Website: home-depot
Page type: delivery-shipping
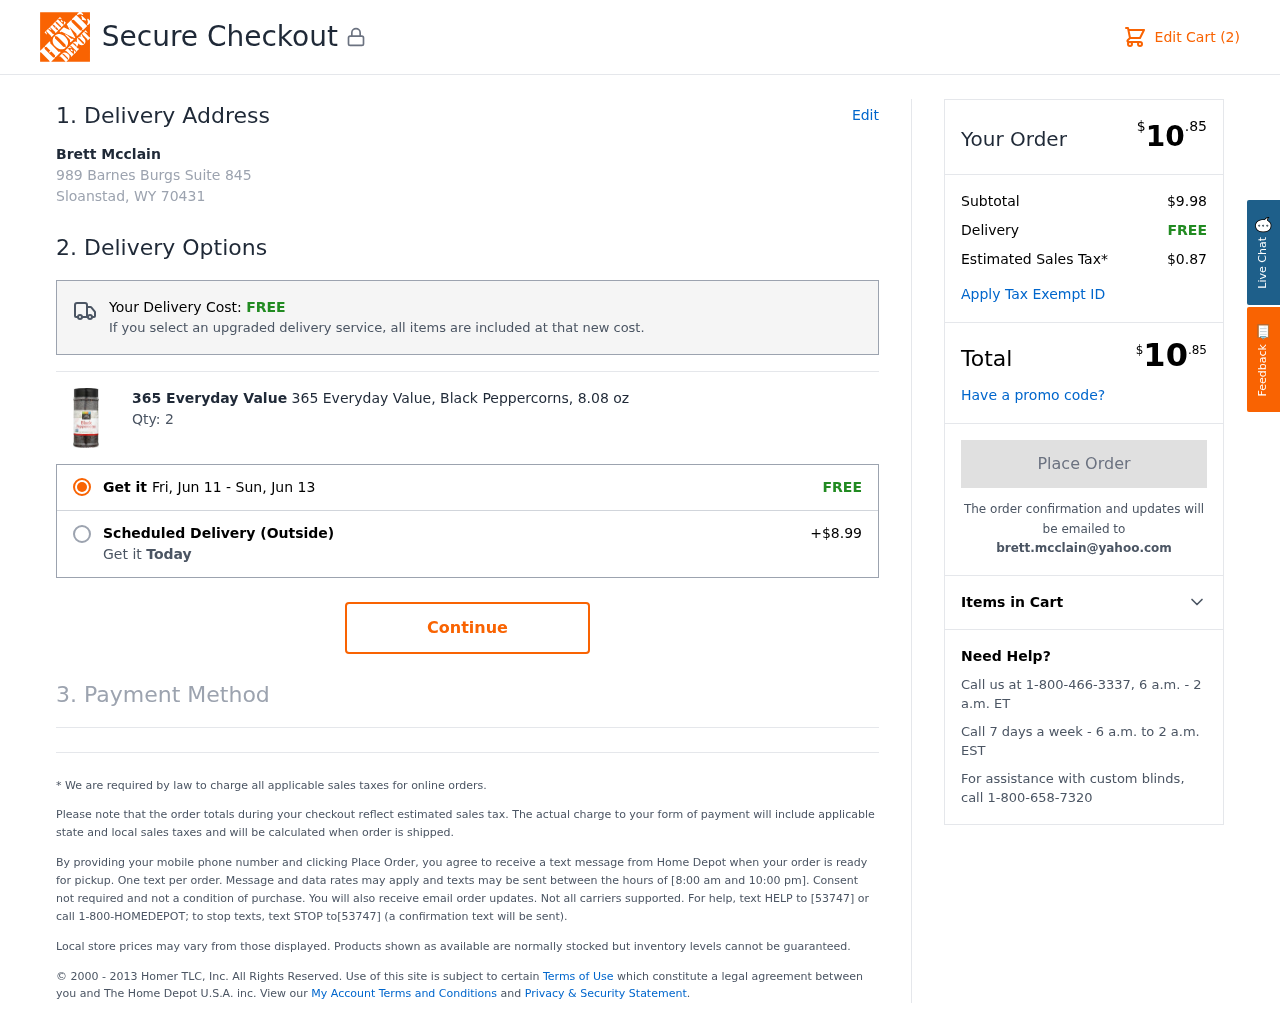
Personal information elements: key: PII_CITY_STATE_ZIP
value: Sloanstad, WY 70431
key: PII_EMAIL
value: brett.mcclain@yahoo.com
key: PII_FULLNAME
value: Brett Mcclain
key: PII_STREET
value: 989 Barnes Burgs Suite 845
Product elements: key: PRODUCT1_BRAND
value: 365 Everyday Value
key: PRODUCT1_NAME
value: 365 Everyday Value, Black Peppercorns, 8.08 oz
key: PRODUCT1_QUANTITY
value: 2
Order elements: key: ORDER_NUM_ITEMS
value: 2
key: ORDER_DELIVERY_DATE_START
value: Fri, Jun 11
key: ORDER_DELIVERY_DATE
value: Sun, Jun 13
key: ORDER_TOTAL
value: $10.85
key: ORDER_SUBTOTAL
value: $9.98
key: ORDER_SHIPPING_COST
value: FREE
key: ORDER_TAX
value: $0.87
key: ORDER_TOTAL2
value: $10.85